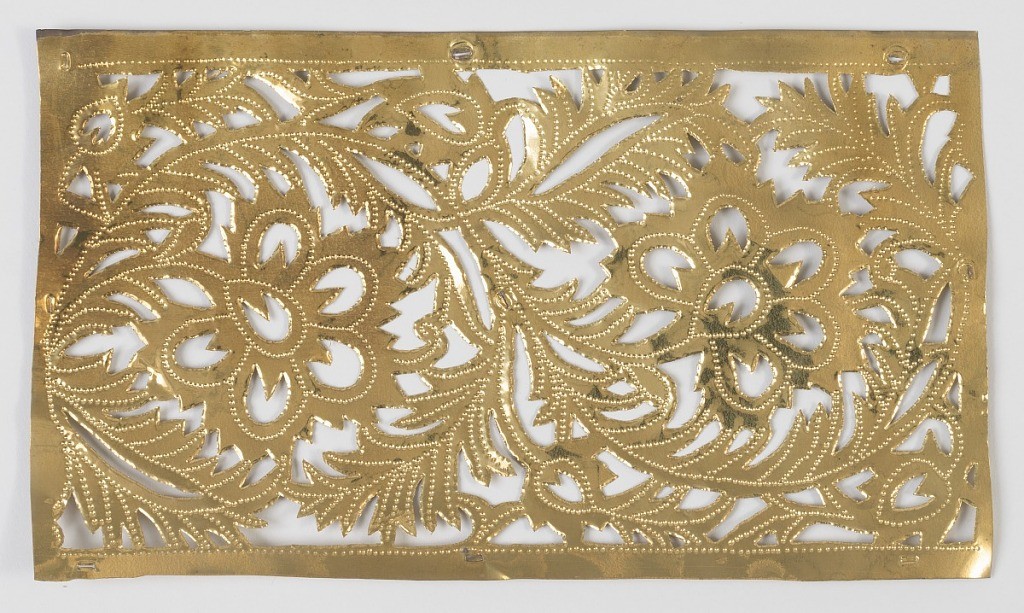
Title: Cut-out
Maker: Lockwood de Forest, American, 1850–1932
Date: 1881–90
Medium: Pierced and cut-out sheet brass foil
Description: Trailing foliate vine with stylized flowerheads on a bordered rectangular panel